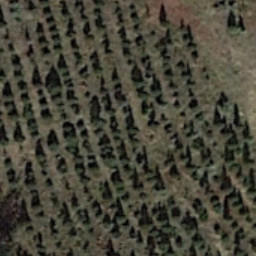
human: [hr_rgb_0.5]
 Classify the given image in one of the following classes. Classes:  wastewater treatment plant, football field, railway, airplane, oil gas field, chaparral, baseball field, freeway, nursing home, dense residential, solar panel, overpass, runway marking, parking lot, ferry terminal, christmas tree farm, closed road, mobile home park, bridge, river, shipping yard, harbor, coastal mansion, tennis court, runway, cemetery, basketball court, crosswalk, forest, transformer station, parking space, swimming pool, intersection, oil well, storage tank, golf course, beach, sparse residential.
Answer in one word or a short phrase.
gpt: christmas tree farm